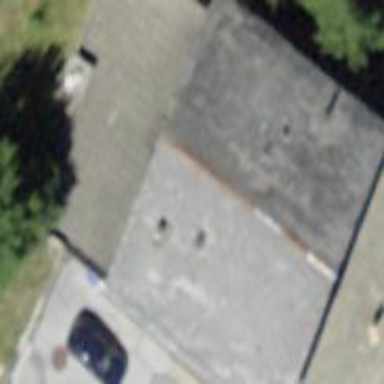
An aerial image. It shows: Gabled building.